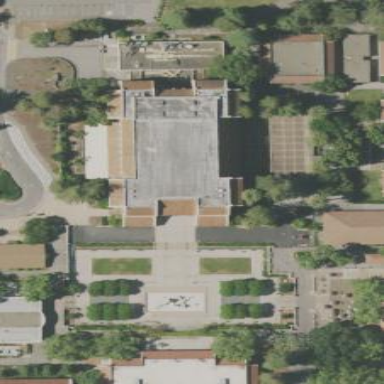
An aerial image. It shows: Theatre building.